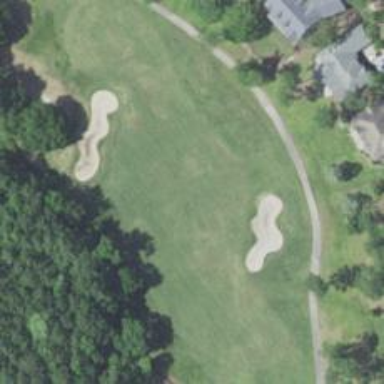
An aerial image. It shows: View of golf hole.